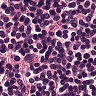
Metastatic tissue present: no